Question: I've got the standard iris dataset projected down to two dimensions using UMAP, with the UMAP dimensions for the x and y positions of the 2D plot added as columns to the dataframe:

'''
import numpy as np
import math
import matplotlib.pyplot as plt
import pandas as pd
import seaborn as sns
from sklearn.datasets import load_iris
import umap # pip install umap-learn
iris = load_iris()
iris_df = pd.DataFrame(iris.data, columns=iris.feature_names)
iris_df['species'] = pd.Series(iris.target).map(dict(zip(range(3), iris.target_names)))
_umap = umap.UMAP().fit_transform(iris.data)
iris_df['UMAP_x'] = _umap[:,0]
iris_df['UMAP_y'] = _umap[:,1]
iris_df.head()
'''
I'd like to bin both the 'UMAP_x' and 'UMAP_y' columns into like 25 bins and then the other columns in the dataframe change to being the mean values of the columns in each of the bins. How might this be done? It feels like 'cut' or resampling might lead to the answer, but I'm not sure how.
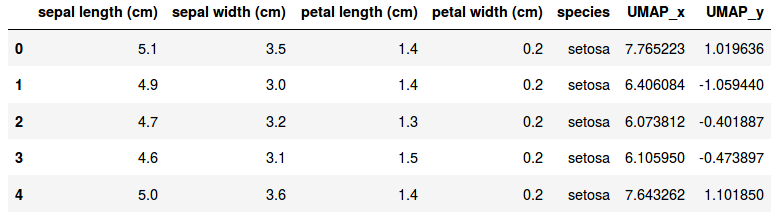
Answer: You can use 'cut' to define bins and then use 'groupby' with 'transform' to calculate mean value for each bin.
'''
import numpy as np
import math
import matplotlib.pyplot as plt
import pandas as pd
import seaborn as sns
from sklearn.datasets import load_iris
import umap
iris = load_iris()
iris_df = pd.DataFrame(iris.data, columns=iris.feature_names)
iris_df['species'] = pd.Series(iris.target).map(dict(zip(range(3), iris.target_names)))
_umap = umap.UMAP().fit_transform(iris.data)
iris_df['UMAP_x'] = _umap[:,0]
iris_df['UMAP_y'] = _umap[:,1]
# Define bins for UMAP_x and UMAP_y params
iris_df['UMAP_x_bin'] = pd.cut(iris_df['UMAP_x'], bins=25)
iris_df['UMAP_y_bin'] = pd.cut(iris_df['UMAP_y'], bins=25)
# Calculate mean value for each bin
iris_df['UMAP_x_mean'] = iris_df.groupby('UMAP_x_bin')['UMAP_x'].transform('mean')
iris_df['UMAP_y_mean'] = iris_df.groupby('UMAP_y_bin')['UMAP_y'].transform('mean')
iris_df.head()
'''